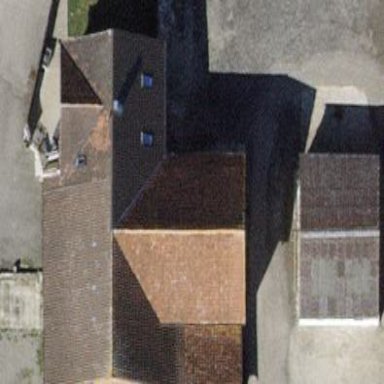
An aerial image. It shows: Stable building with gabled roof made of roof tiles. The building is brown in color and serves agricultural purpose.